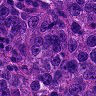
Metastatic tissue present: yes